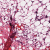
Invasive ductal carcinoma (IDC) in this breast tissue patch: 1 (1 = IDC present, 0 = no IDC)